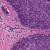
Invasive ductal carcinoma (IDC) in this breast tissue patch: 0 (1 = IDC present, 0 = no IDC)